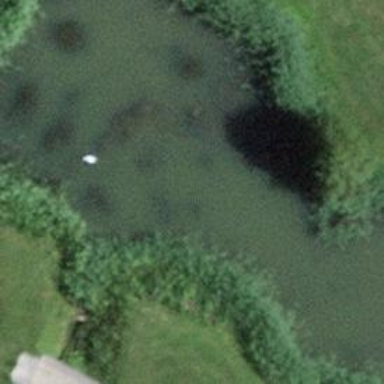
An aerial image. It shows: Water hazard in golf course. The hazard is natural water feature.